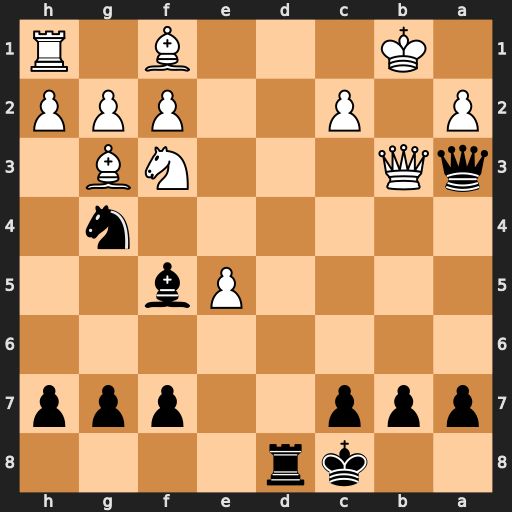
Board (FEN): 2kr4/ppp2ppp/8/4Pb2/6n1/qQ3NB1/P1P2PPP/1K3B1R
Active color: b
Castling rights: -
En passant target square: -
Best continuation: Rd1#